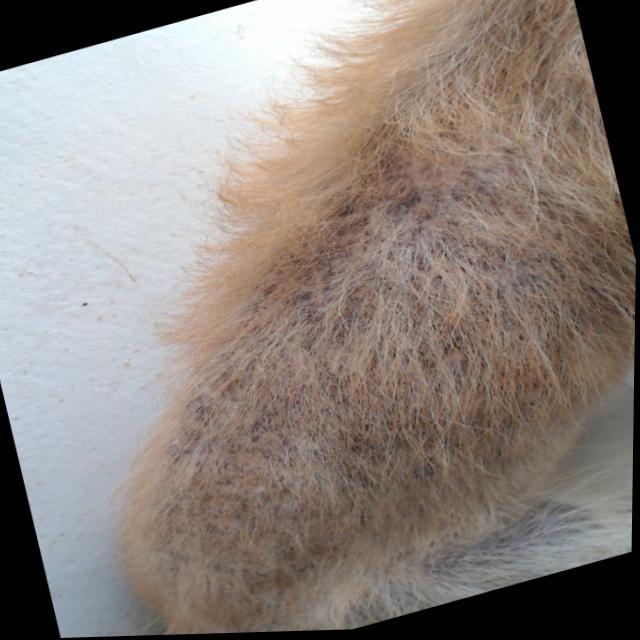
Canine demodicosis (Demodex mange) — caused by Demodex canis mites. Presents with alopecia, follicular papules, pustules, and comedones. Often localized on face and forelimbs.